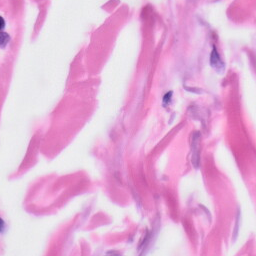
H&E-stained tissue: Skin